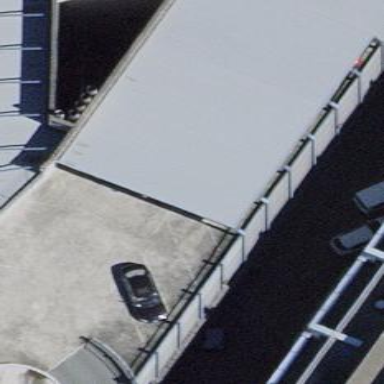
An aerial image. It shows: Parking building.